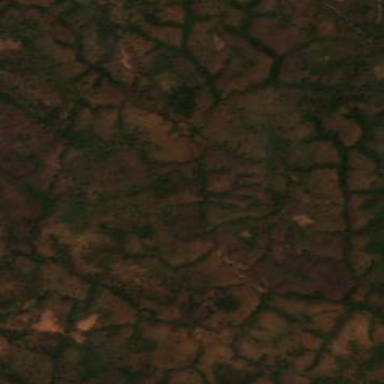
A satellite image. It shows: Forest area.